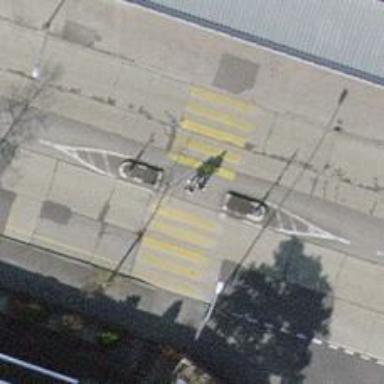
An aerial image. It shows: Marked road crossing with pedestrian island.